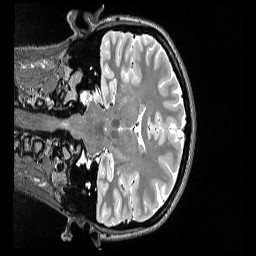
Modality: T2w
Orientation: coronal
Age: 20
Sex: female
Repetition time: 3.2 s
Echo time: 0.563 s